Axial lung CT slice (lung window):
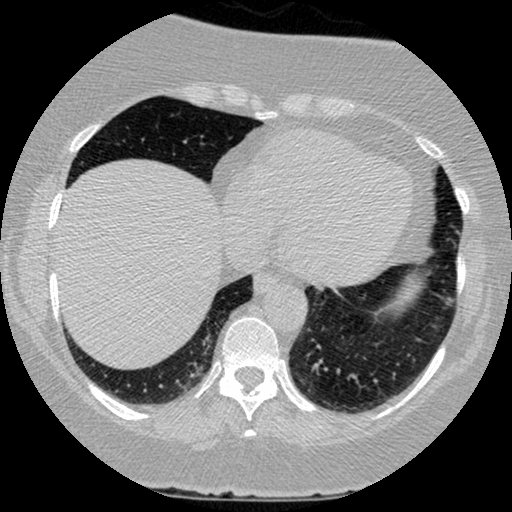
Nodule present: no